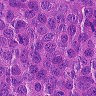
Metastatic tissue present: yes